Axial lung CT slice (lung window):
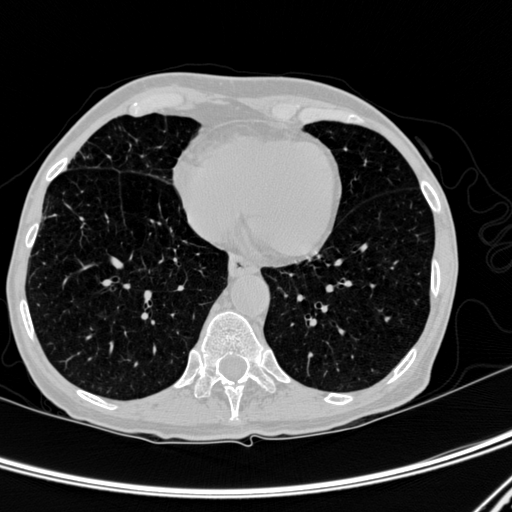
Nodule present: no